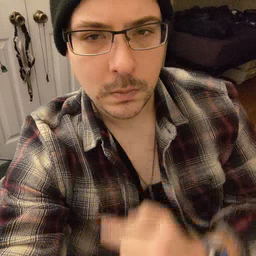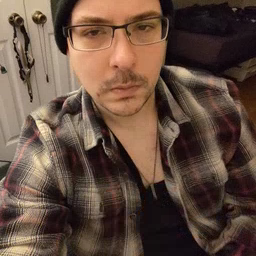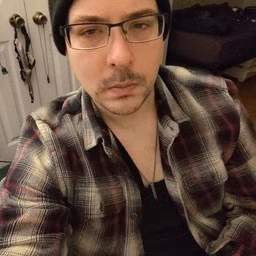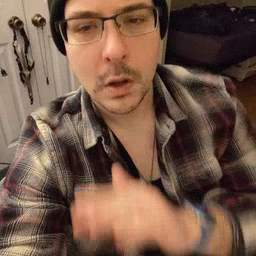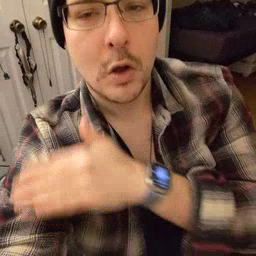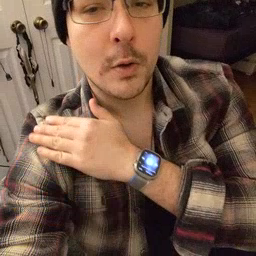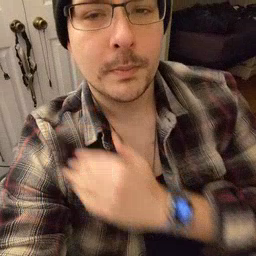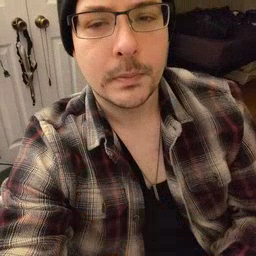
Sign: arm